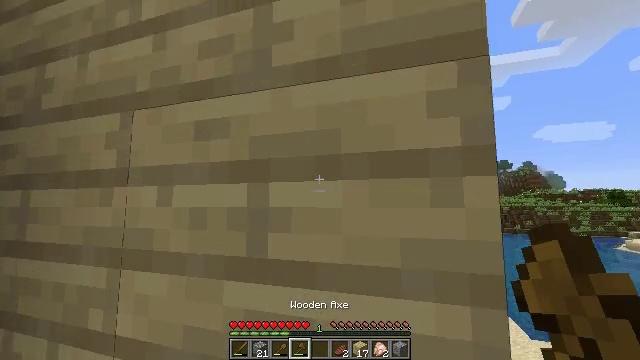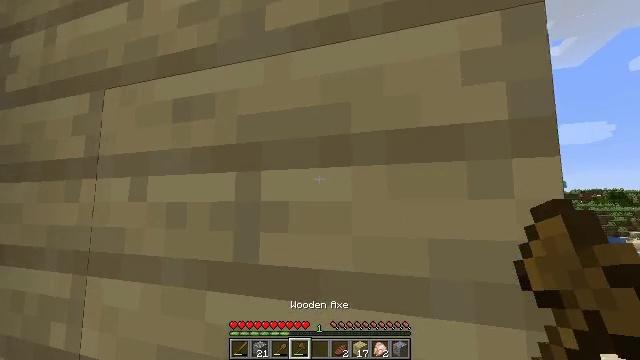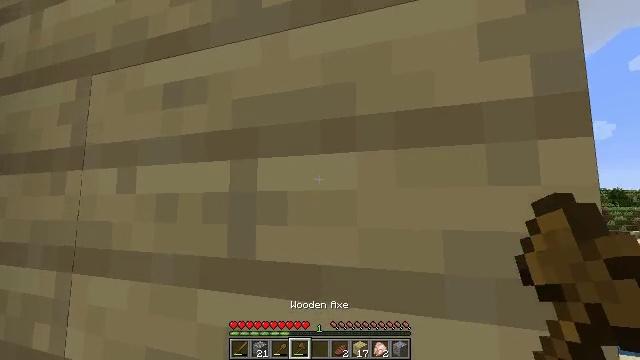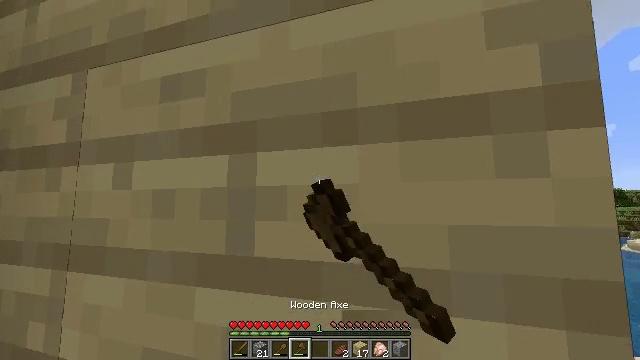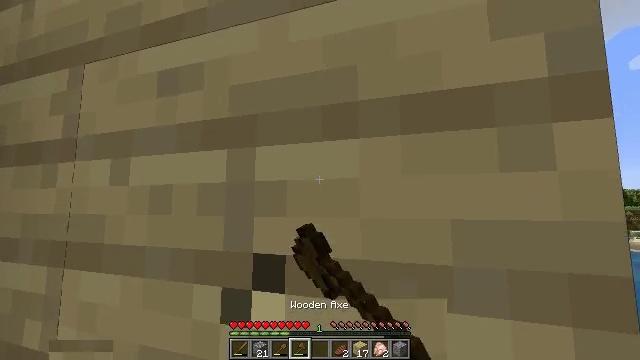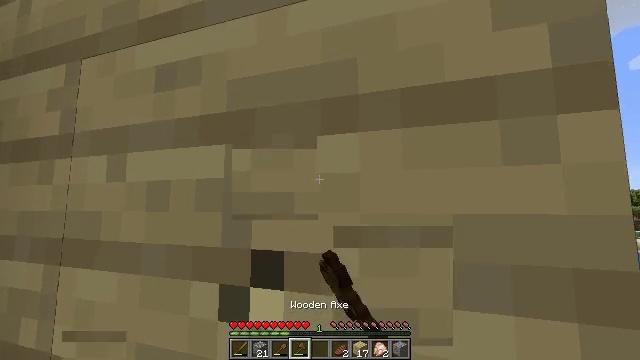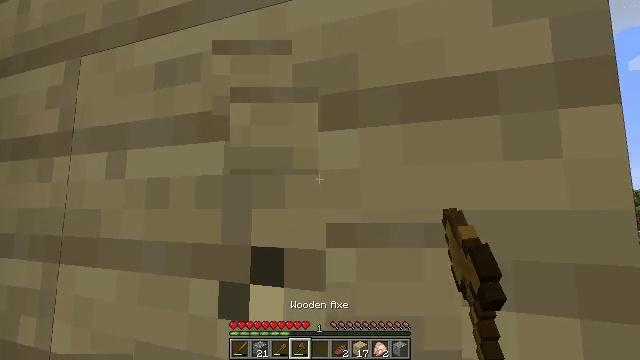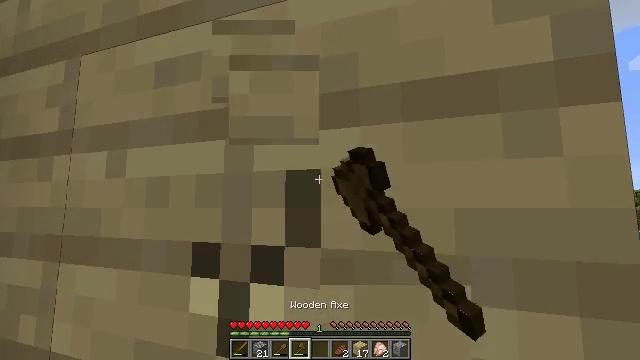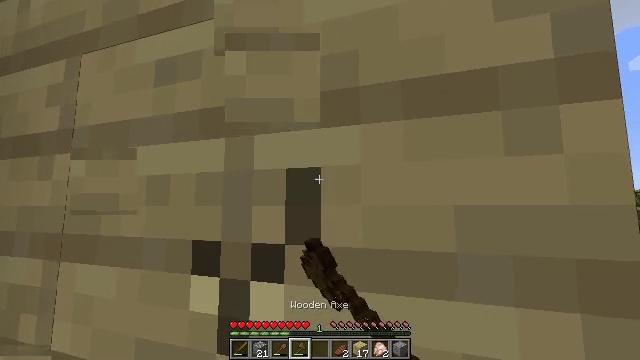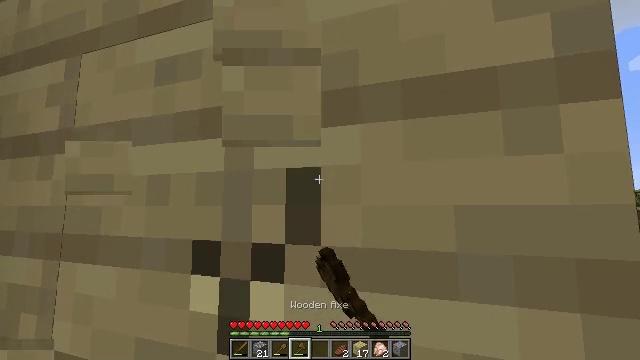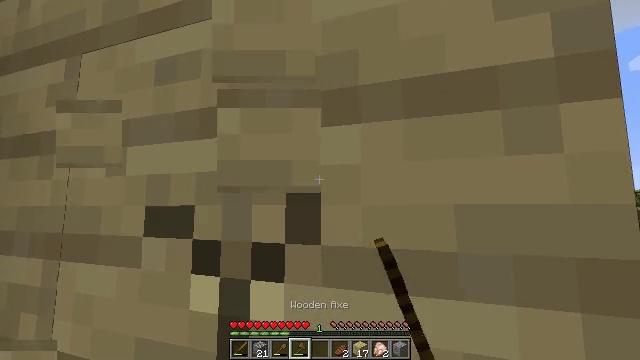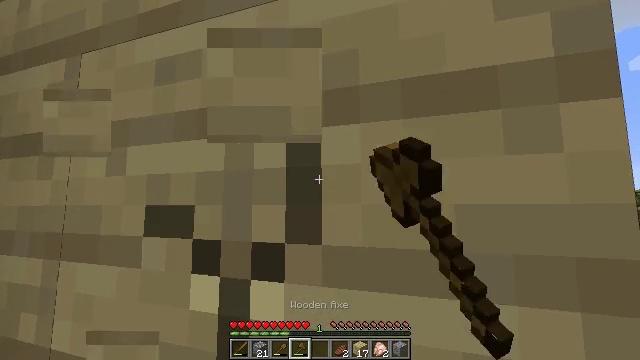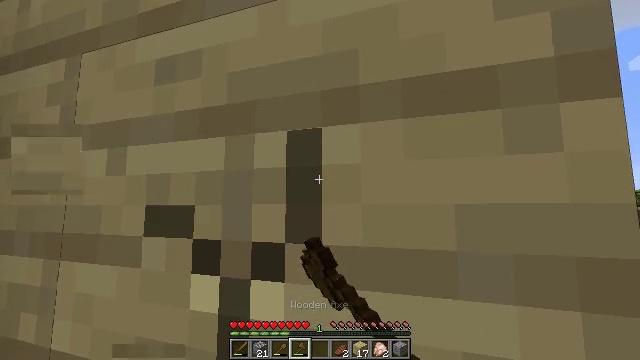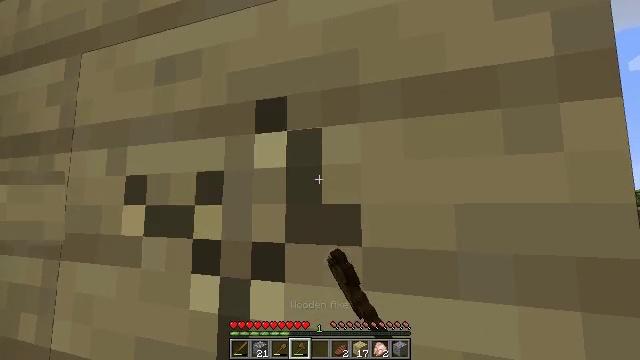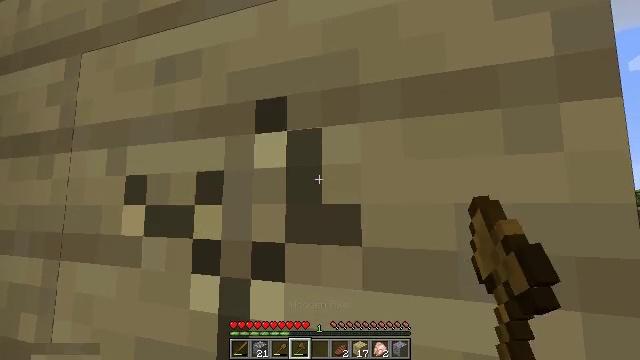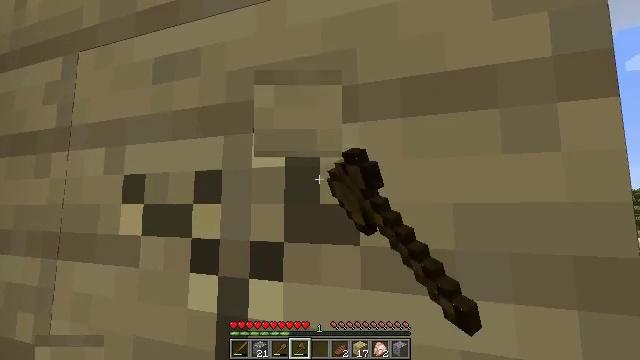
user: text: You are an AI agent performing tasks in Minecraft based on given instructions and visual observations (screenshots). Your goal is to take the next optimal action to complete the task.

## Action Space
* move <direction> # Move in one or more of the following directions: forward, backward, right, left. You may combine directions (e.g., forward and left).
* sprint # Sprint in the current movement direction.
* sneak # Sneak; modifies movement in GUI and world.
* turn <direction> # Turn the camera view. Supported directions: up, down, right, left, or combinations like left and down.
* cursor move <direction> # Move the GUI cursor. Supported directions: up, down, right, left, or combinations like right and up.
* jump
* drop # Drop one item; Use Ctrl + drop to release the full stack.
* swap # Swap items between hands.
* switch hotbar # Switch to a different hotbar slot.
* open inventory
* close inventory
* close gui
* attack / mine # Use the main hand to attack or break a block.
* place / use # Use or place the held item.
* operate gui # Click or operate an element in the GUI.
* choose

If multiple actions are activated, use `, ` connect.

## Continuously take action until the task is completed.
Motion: motion action
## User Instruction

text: Mine the birch planks.
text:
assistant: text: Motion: no_op
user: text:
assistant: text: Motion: attack / mine
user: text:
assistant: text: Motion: attack / mine
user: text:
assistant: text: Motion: attack / mine
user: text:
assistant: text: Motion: attack / mine
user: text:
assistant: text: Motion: attack / mine
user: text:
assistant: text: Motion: attack / mine
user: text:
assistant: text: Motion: attack / mine
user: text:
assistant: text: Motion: attack / mine
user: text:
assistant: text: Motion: attack / mine
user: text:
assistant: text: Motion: attack / mine
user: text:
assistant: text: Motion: attack / mine
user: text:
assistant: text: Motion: attack / mine
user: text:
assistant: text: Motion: attack / mine
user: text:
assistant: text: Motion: attack / mine
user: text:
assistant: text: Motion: attack / mine
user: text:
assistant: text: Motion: attack / mine
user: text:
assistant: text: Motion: attack / mine
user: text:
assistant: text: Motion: attack / mine
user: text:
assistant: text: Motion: attack / mine
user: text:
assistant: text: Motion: attack / mine
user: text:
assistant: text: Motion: attack / mine
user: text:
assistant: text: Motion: attack / mine
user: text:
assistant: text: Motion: attack / mine
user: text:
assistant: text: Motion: attack / mine
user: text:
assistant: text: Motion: attack / mine
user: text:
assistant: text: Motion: turn down, attack / mine
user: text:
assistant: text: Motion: attack / mine
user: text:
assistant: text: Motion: attack / mine
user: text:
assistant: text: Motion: attack / mine